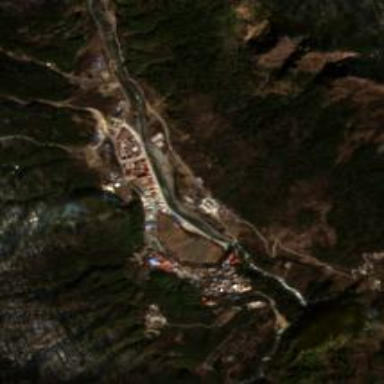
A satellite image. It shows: Ethnic township within town.